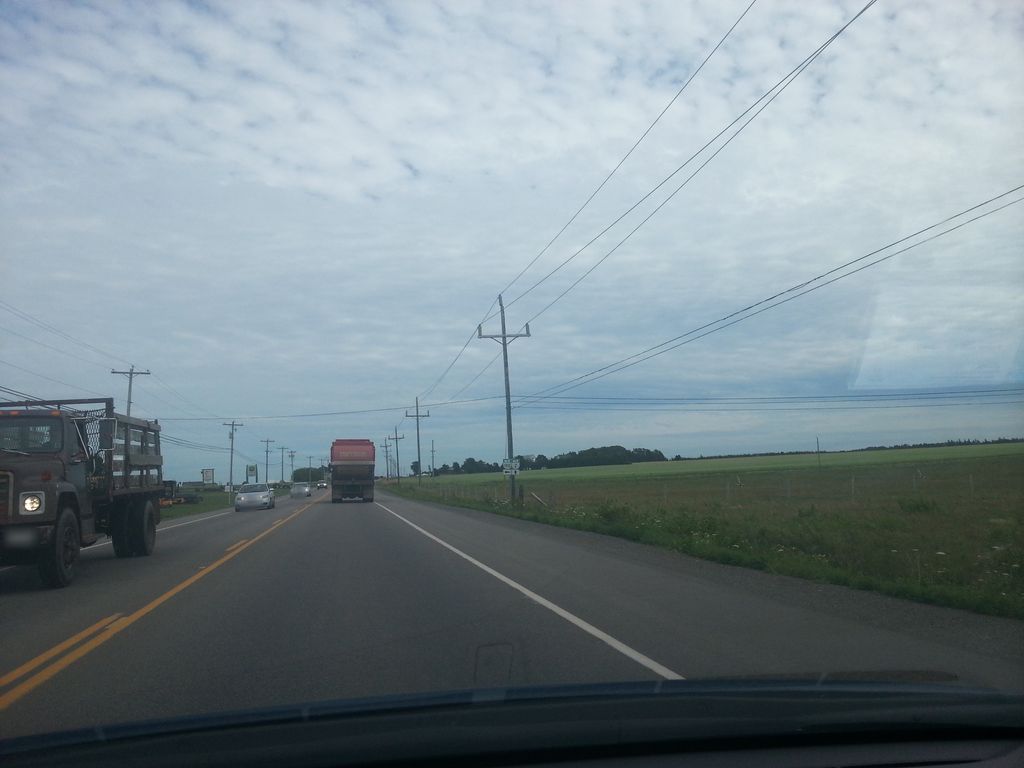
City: charlottetown